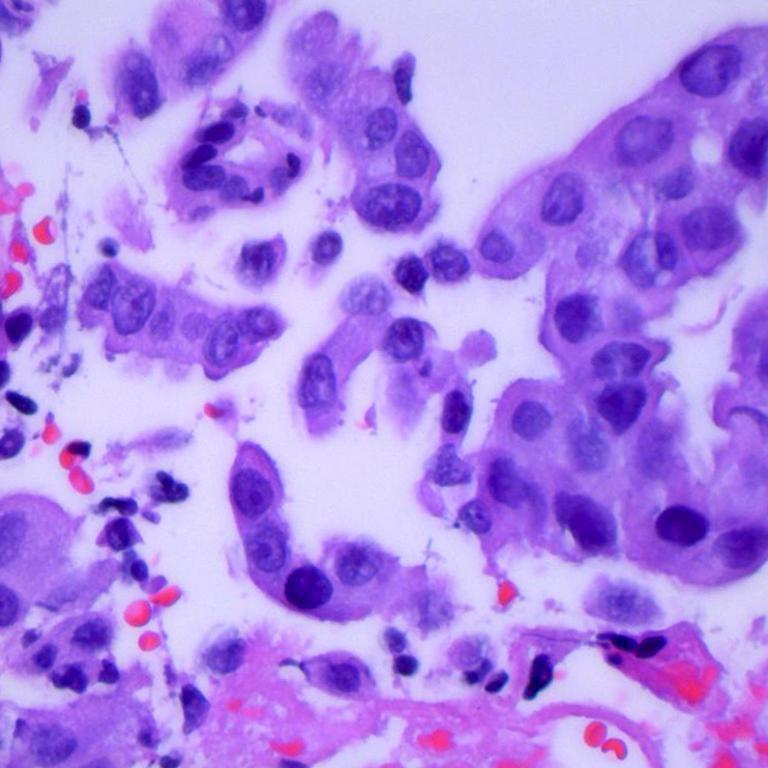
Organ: lung
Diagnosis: adenocarcinomas